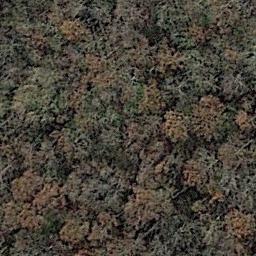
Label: forest